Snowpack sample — Loveland Pass, Silver Plume, Colorado, USA (1/12/25, 11:40 AM MST)
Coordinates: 39.66, -105.88
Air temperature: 7 °F
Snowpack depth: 140 cm
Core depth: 10 cm
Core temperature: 41 °F
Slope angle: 11°, slope face: 30°
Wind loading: high
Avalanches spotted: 2
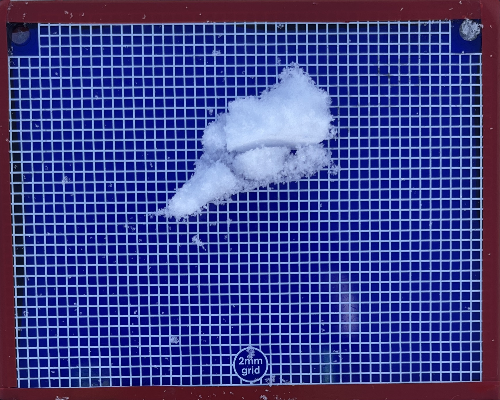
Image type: profile
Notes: Pilot using slightly modified coring method that took too large segment for snow profile picturing, advised not to use in higher level models. Two avalanche on south face nearby, partially cloudy with light snow in the last 24 hours. Lots of wind loading on eastern features.